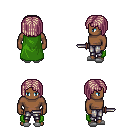
a pixel art fantasy rpg character, male body template, human, dark skin, green cape, metal pants, white blonde pageboy hairstyle, white slippers, dagger, four views (front, back, left, right), 2x2 character sprite sheet, small pixel art, hard edges, no anti-aliasing